Question: This is my PHP code which I am using to convert HTML file to pdf and then download pdf file from server.
'''
$url = base_url().'invoices/'.$file_name.'.html';
exec("wkhtmltopdf-amd64 $url {$file_folder}{$file_name}.pdf");
header("Cache-Control: no-cache");
header("Content-Description: File Transfer");
header("Content-Disposition: attachment; filename=$file_name.pdf");
header("Content-Type: application/pdf");
header("Content-Transfer-Encoding: binary");
$pdfFile = base_url().'invoices/'.$file_name.'.pdf';
readfile($pdfFile);
'''
& after execute exec("wkhtmltopdf-amd64 $url {$file_folder}{$file_name}.pdf"); it does not create pdf file in the folder
It is working fine on but on after download pdf, when open pdf Adob Reader says error please see the image.
I think the issue is due to not working in ...!

<URL>
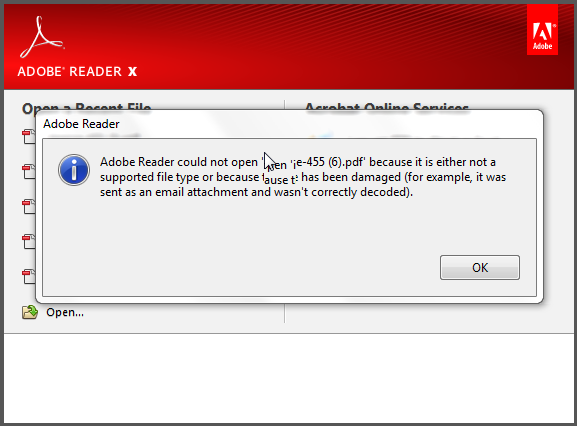
Answer: For Debian I needed to install